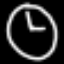
Label: clock